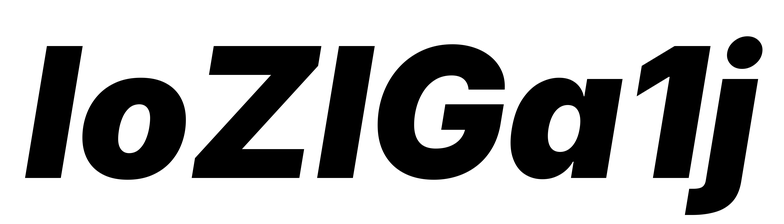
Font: Inter-Italic_Black_Italic